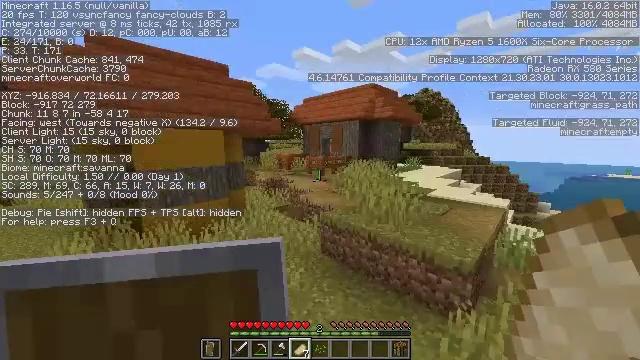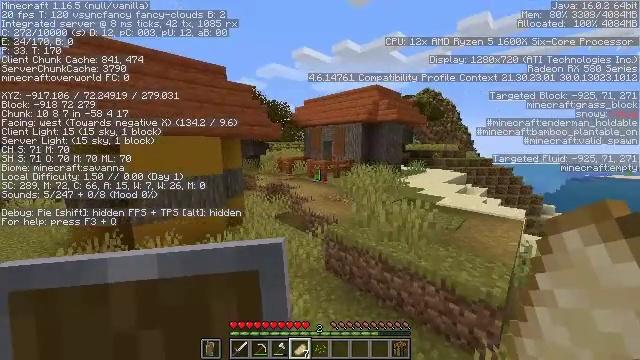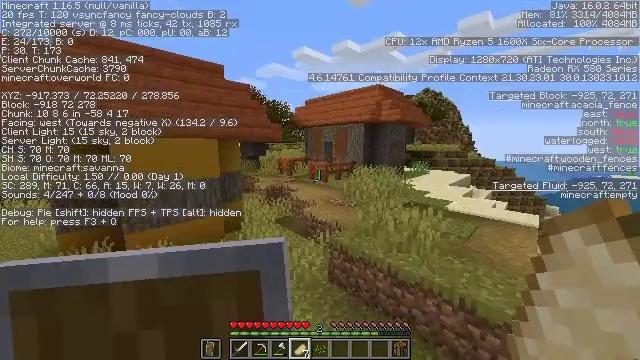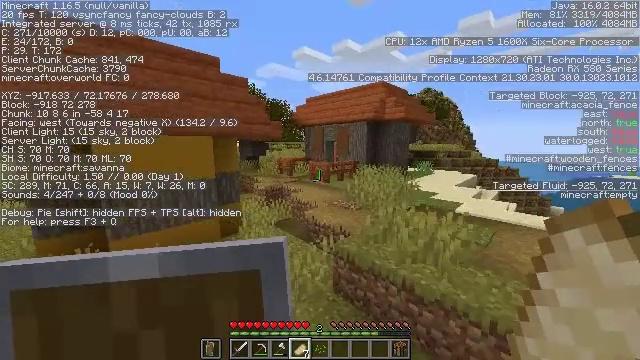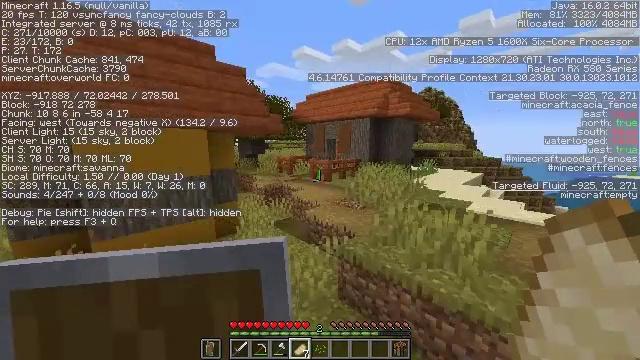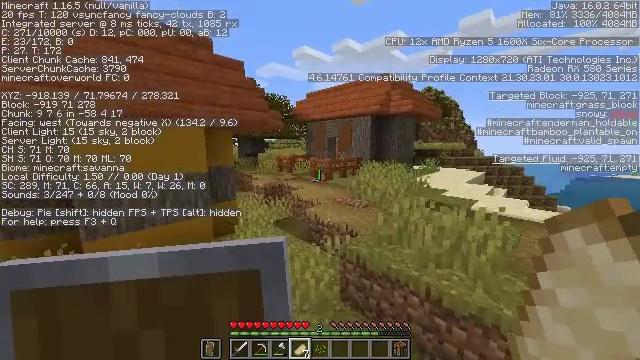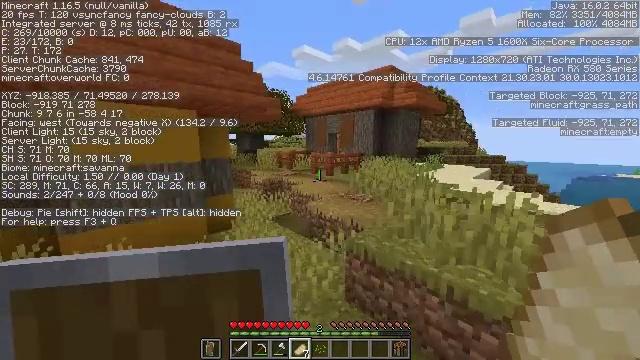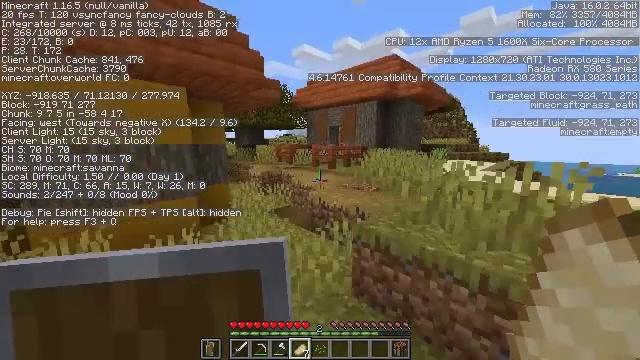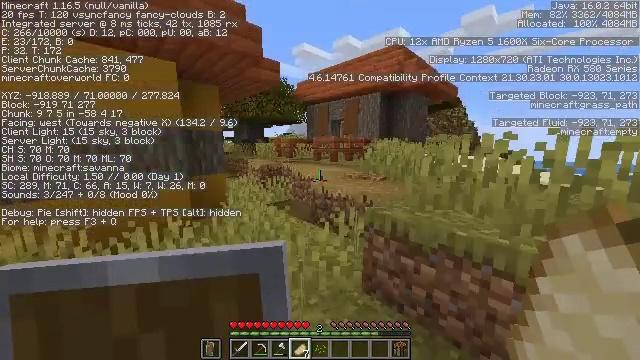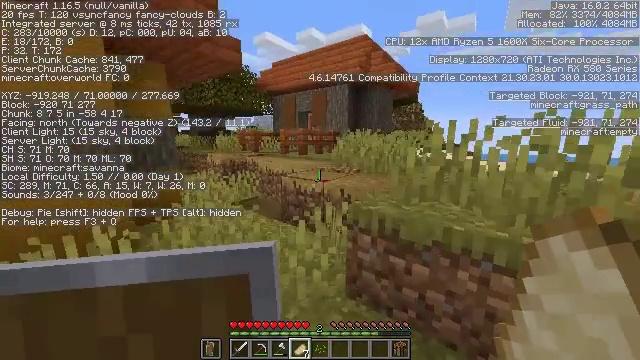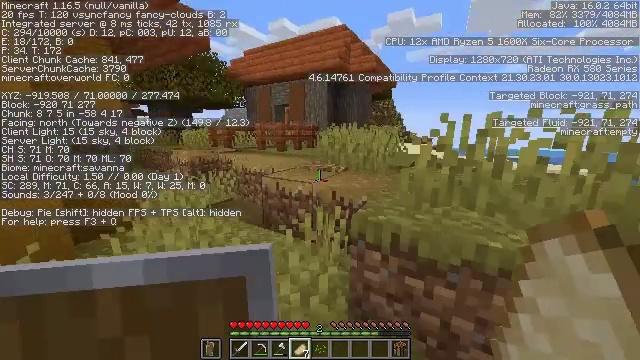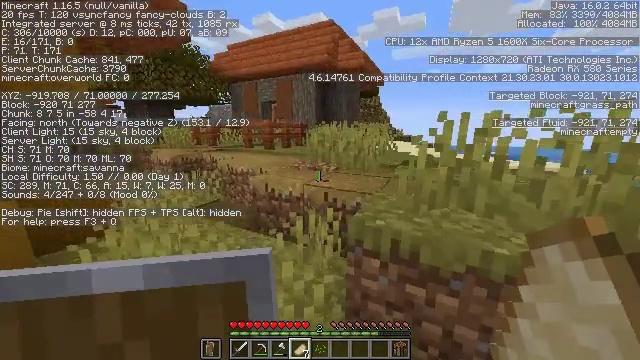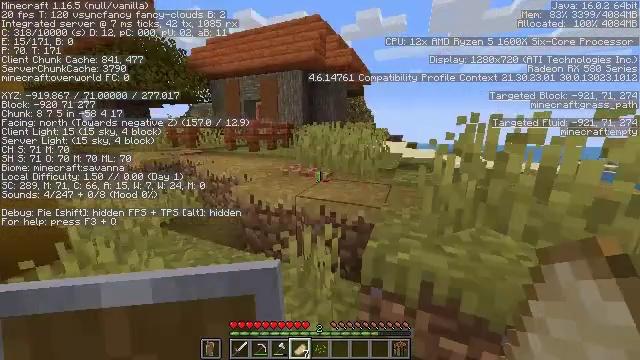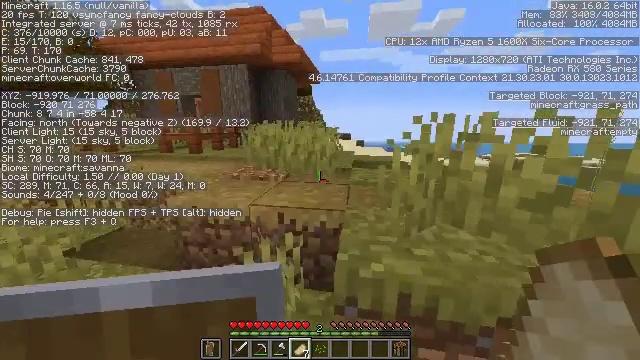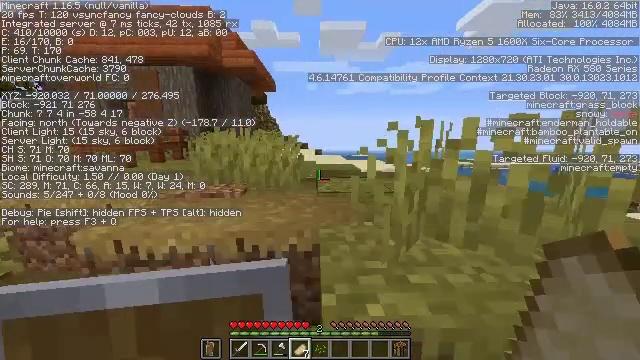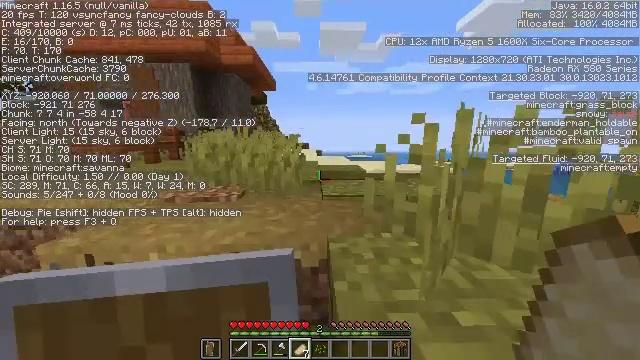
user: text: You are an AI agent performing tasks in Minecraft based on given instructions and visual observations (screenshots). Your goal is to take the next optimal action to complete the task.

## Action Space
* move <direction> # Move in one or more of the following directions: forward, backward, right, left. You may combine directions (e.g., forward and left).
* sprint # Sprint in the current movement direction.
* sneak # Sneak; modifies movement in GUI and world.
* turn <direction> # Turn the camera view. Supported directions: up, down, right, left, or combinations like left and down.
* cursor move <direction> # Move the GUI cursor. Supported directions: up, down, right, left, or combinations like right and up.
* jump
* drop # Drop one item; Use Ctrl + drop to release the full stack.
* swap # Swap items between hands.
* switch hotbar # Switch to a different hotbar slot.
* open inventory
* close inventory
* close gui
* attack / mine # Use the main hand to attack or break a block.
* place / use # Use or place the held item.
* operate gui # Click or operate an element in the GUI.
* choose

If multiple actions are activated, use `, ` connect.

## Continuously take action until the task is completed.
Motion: motion action
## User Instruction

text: Destroy the bookshelf.
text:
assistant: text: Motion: move forward, jump
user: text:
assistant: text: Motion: move forward, jump
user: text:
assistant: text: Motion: move forward
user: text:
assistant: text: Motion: move forward
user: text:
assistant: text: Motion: move forward
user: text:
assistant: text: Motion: move forward
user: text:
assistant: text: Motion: move forward and move left
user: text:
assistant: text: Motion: move forward and move left
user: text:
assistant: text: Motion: move forward and move left, turn right and down
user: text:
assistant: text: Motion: move forward, turn right and down
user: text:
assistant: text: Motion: move forward, turn right
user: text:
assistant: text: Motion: move forward, turn right
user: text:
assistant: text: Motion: move forward, turn right
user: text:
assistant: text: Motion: move forward, turn right and up
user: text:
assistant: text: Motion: move forward
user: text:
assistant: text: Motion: move forward, turn left
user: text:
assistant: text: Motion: move forward, turn left and down, jump
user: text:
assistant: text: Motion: move forward, turn left and down, jump
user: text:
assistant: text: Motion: move forward, jump
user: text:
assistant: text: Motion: move forward, jump
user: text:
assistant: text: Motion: move forward, jump
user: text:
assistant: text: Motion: move forward, jump
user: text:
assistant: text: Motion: move forward, jump
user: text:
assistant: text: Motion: move forward, turn left, jump
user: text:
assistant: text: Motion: move forward, turn left and down
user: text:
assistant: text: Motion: move forward, turn left and down
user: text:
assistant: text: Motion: move forward, turn left and down
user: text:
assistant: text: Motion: move forward
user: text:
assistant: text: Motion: move forward
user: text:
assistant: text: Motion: move forward